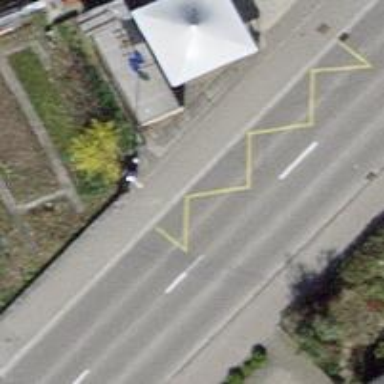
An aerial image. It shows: Platform for public transport is situated by the road.